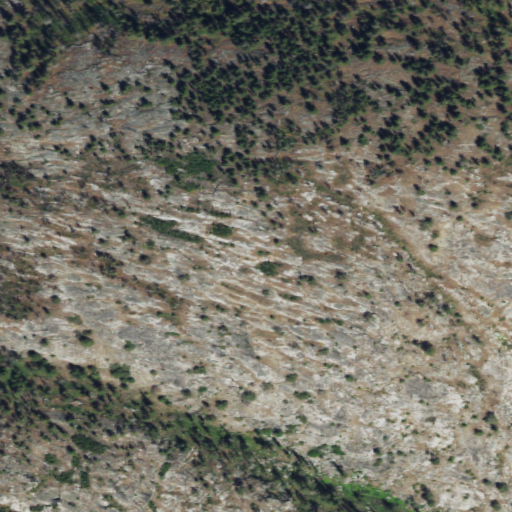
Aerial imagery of mountain in Washington named Van Brunt Mountain containing grassland, evergreen forest, and shrub